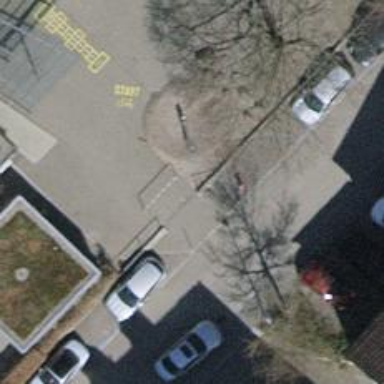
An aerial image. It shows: Bicycle parking area.